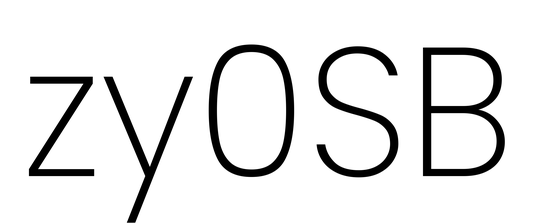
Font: Poppins-ExtraLight